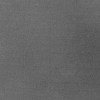
Atmospheric dust classification: dusty